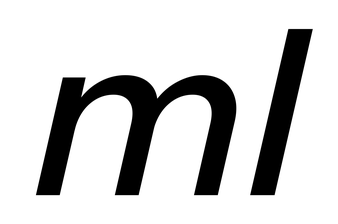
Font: InstrumentSans-Italic_Medium_Italic